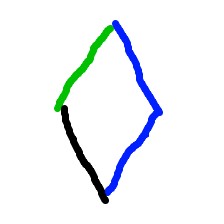
Shape: rhombus